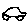
Label: car